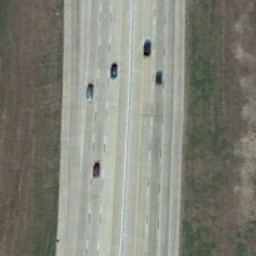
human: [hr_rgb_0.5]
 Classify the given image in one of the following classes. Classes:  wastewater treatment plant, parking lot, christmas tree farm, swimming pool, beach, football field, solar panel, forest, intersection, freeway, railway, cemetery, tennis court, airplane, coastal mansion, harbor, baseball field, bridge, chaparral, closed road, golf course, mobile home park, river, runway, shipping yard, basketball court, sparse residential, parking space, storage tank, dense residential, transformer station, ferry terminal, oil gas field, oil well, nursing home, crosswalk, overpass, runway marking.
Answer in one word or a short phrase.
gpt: freeway